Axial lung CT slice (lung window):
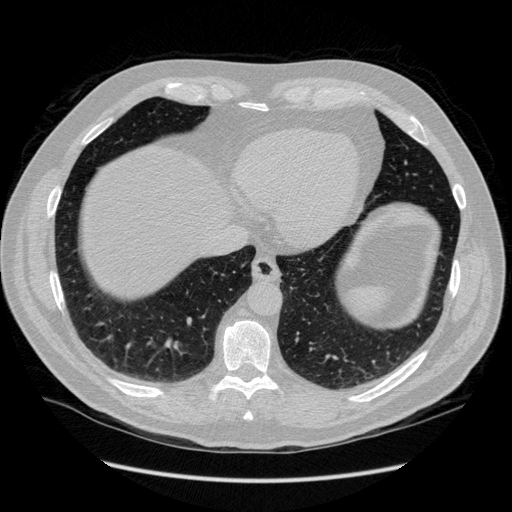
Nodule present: no